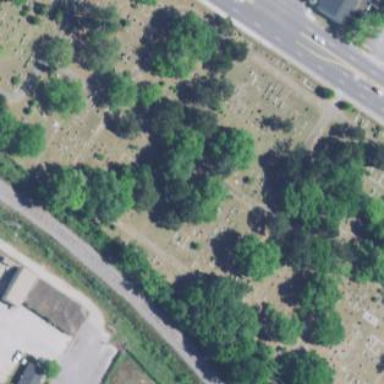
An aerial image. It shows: Cemetery.